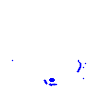
Particle: electron